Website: bh-photo
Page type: customer-info-address
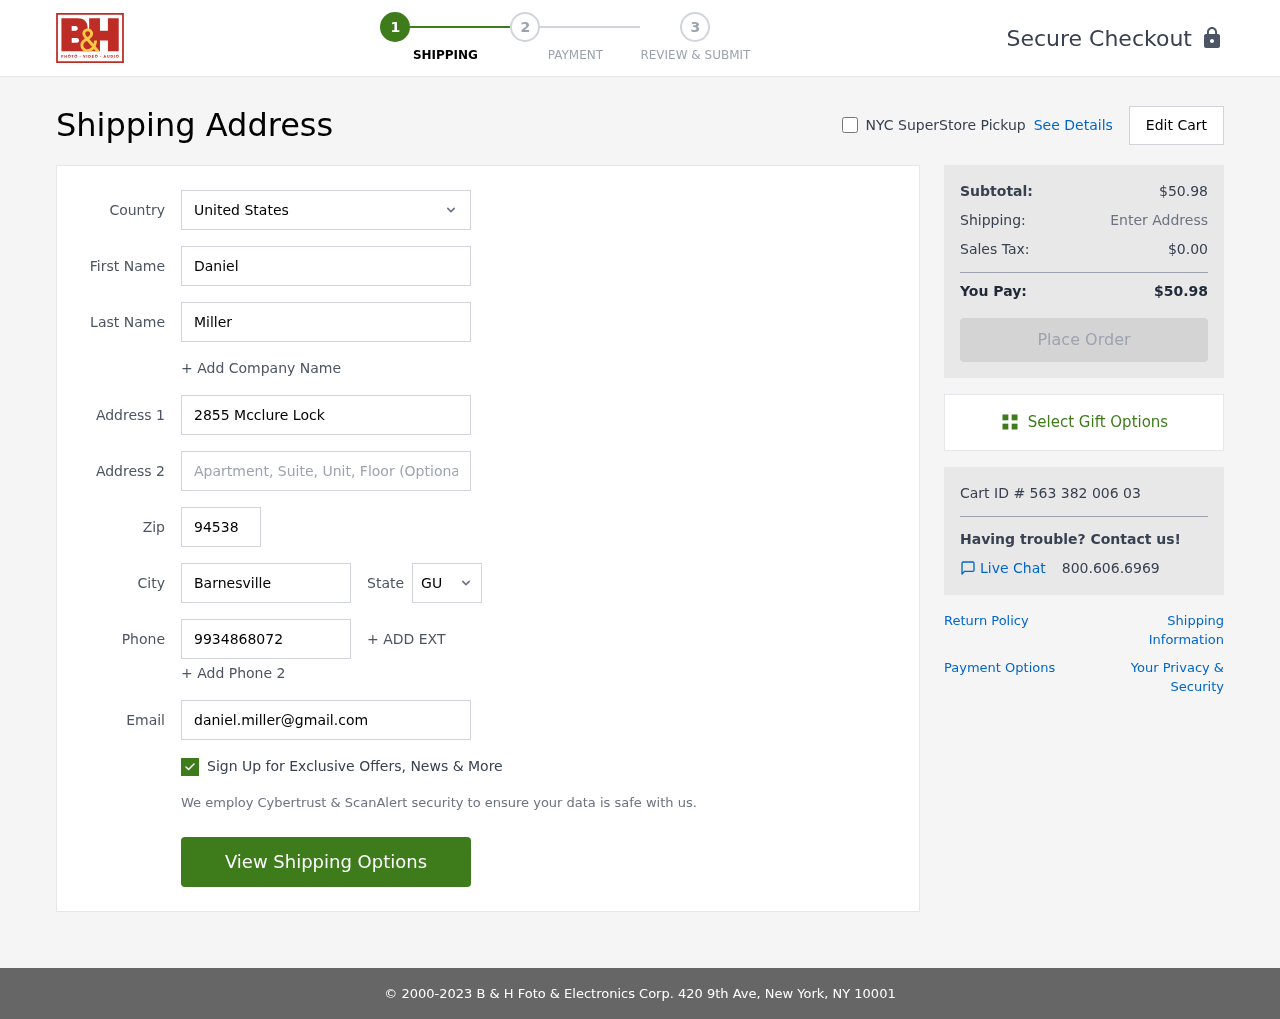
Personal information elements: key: PII_CITY
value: Barnesville
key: PII_COUNTRY
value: United States
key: PII_EMAIL
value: daniel.miller@gmail.com
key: PII_FIRSTNAME
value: Daniel
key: PII_LASTNAME
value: Miller
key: PII_PHONE
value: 9934868072
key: PII_POSTCODE
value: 94538
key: PII_STATE_ABBR
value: GU
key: PII_STREET
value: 2855 Mcclure Lock
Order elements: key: ORDER_SUBTOTAL
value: $50.98
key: ORDER_TAX
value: $0.00
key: ORDER_TOTAL
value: $50.98
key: ORDER_ID
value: Cart ID # 563 382 006 03